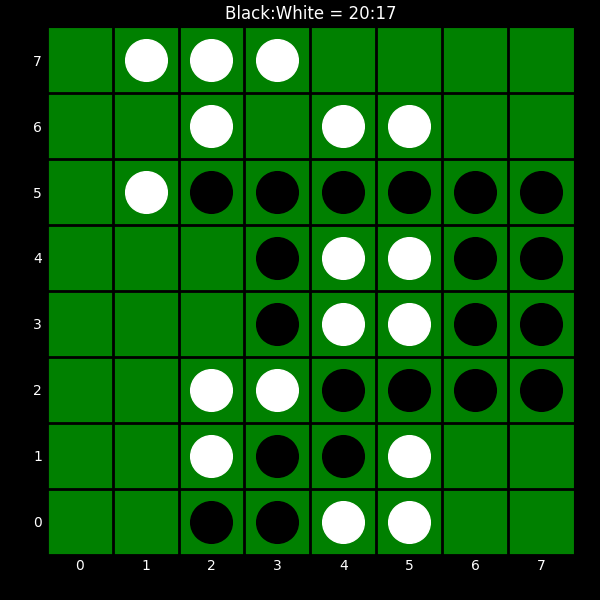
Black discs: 20
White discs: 17